Interaction volume radius: 10 \u00c5
Interaction volume height: 30 \u00c5
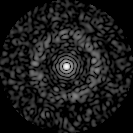
Disorder parameter: 0.8337